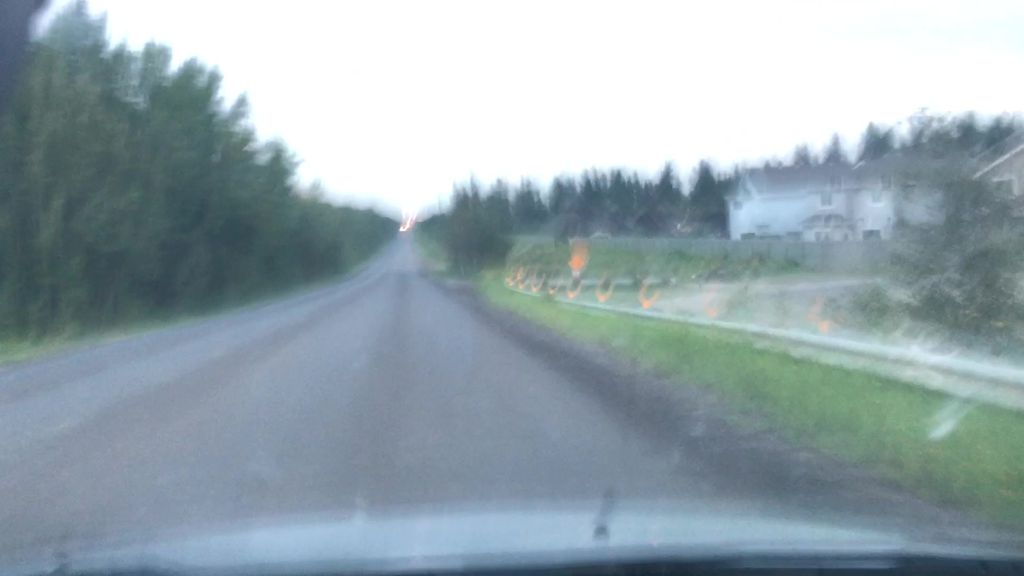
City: edmonton